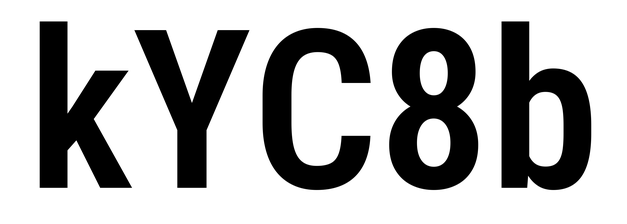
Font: Roboto_Condensed_SemiBold